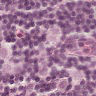
Metastatic tissue present: yes